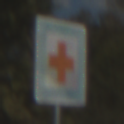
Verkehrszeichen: ErsteHilfe
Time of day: MorningAfternoon
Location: Outdoor (Nature)
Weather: PartlyCloudy
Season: NotSpecified
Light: Natural